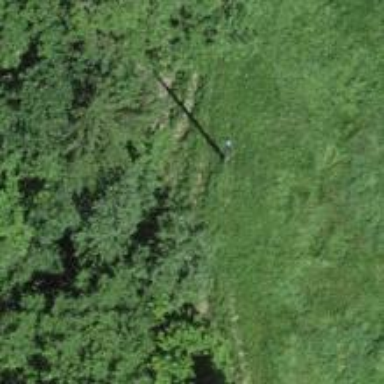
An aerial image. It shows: Power pole.